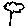
Label: tree